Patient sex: F
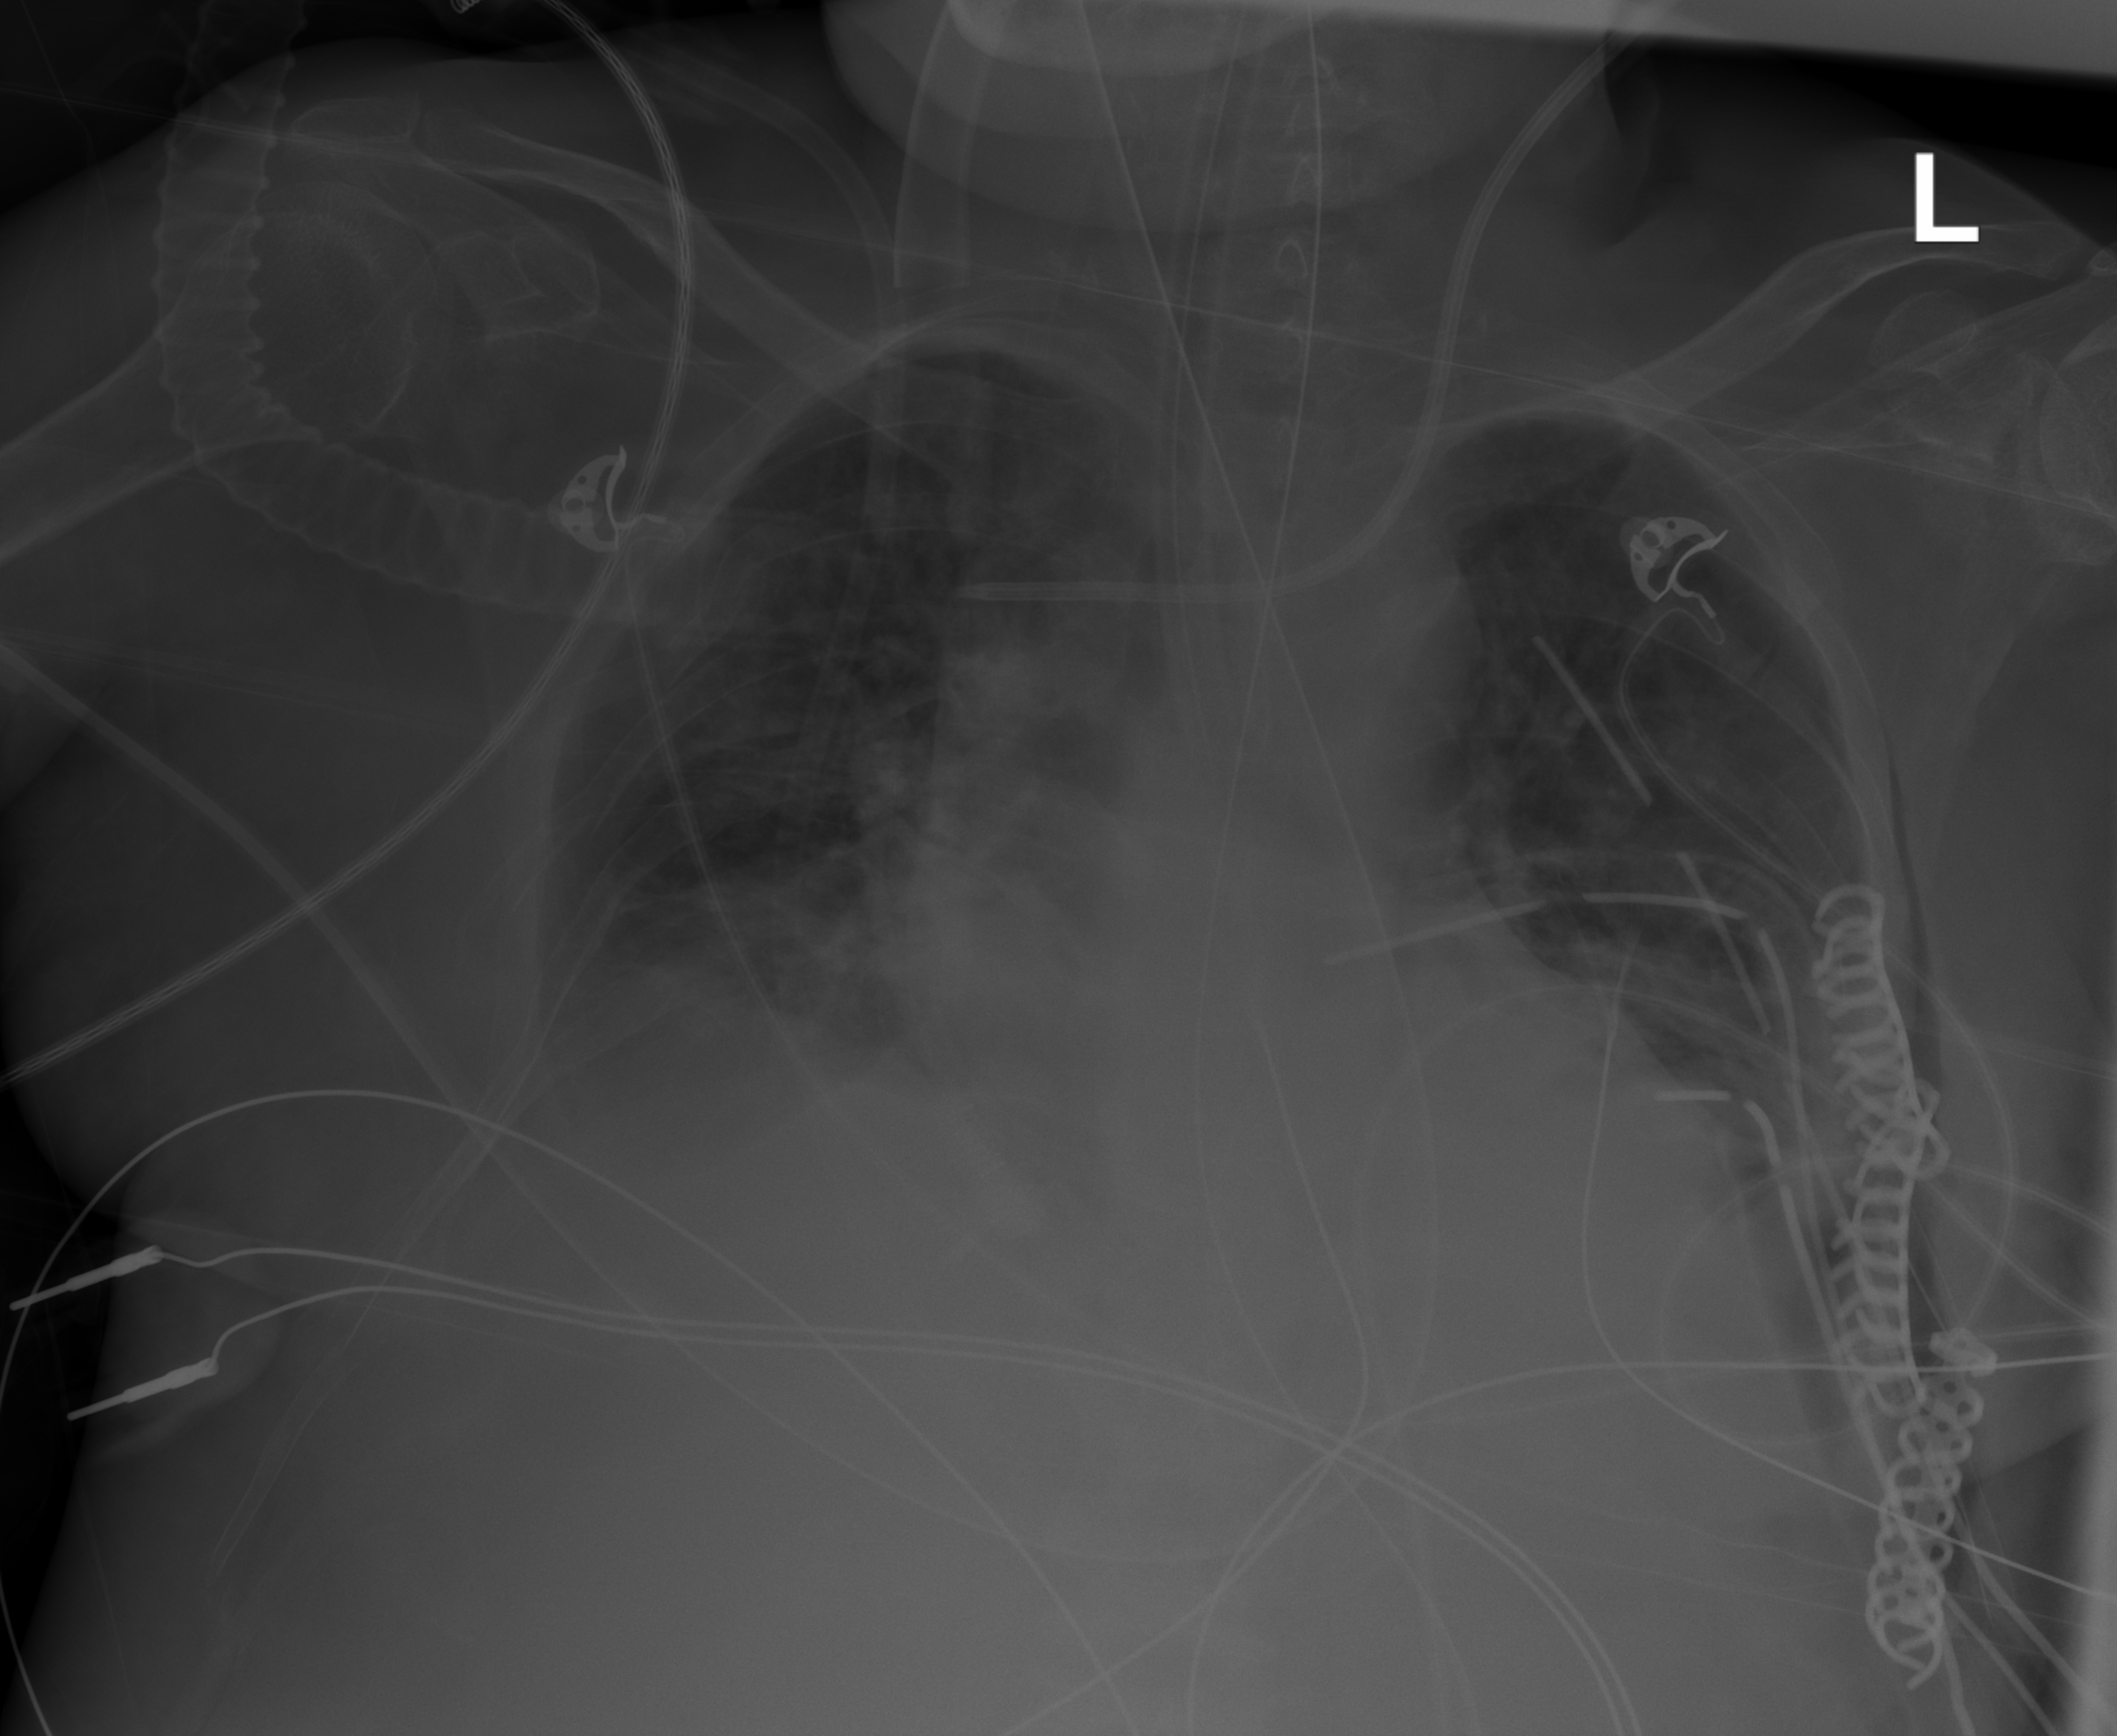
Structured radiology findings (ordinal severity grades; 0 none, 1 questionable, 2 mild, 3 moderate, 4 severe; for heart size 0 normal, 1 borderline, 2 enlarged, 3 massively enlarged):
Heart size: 2
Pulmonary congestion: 2
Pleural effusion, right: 2
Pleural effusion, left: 2
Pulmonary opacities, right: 0
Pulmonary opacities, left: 2
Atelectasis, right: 2
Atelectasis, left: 2